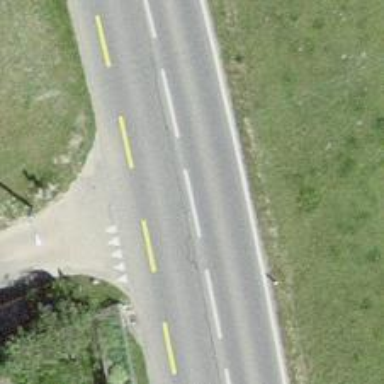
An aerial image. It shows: Primary road with asphalt surface.